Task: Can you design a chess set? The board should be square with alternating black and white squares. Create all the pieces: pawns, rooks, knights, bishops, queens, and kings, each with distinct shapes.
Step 5365:
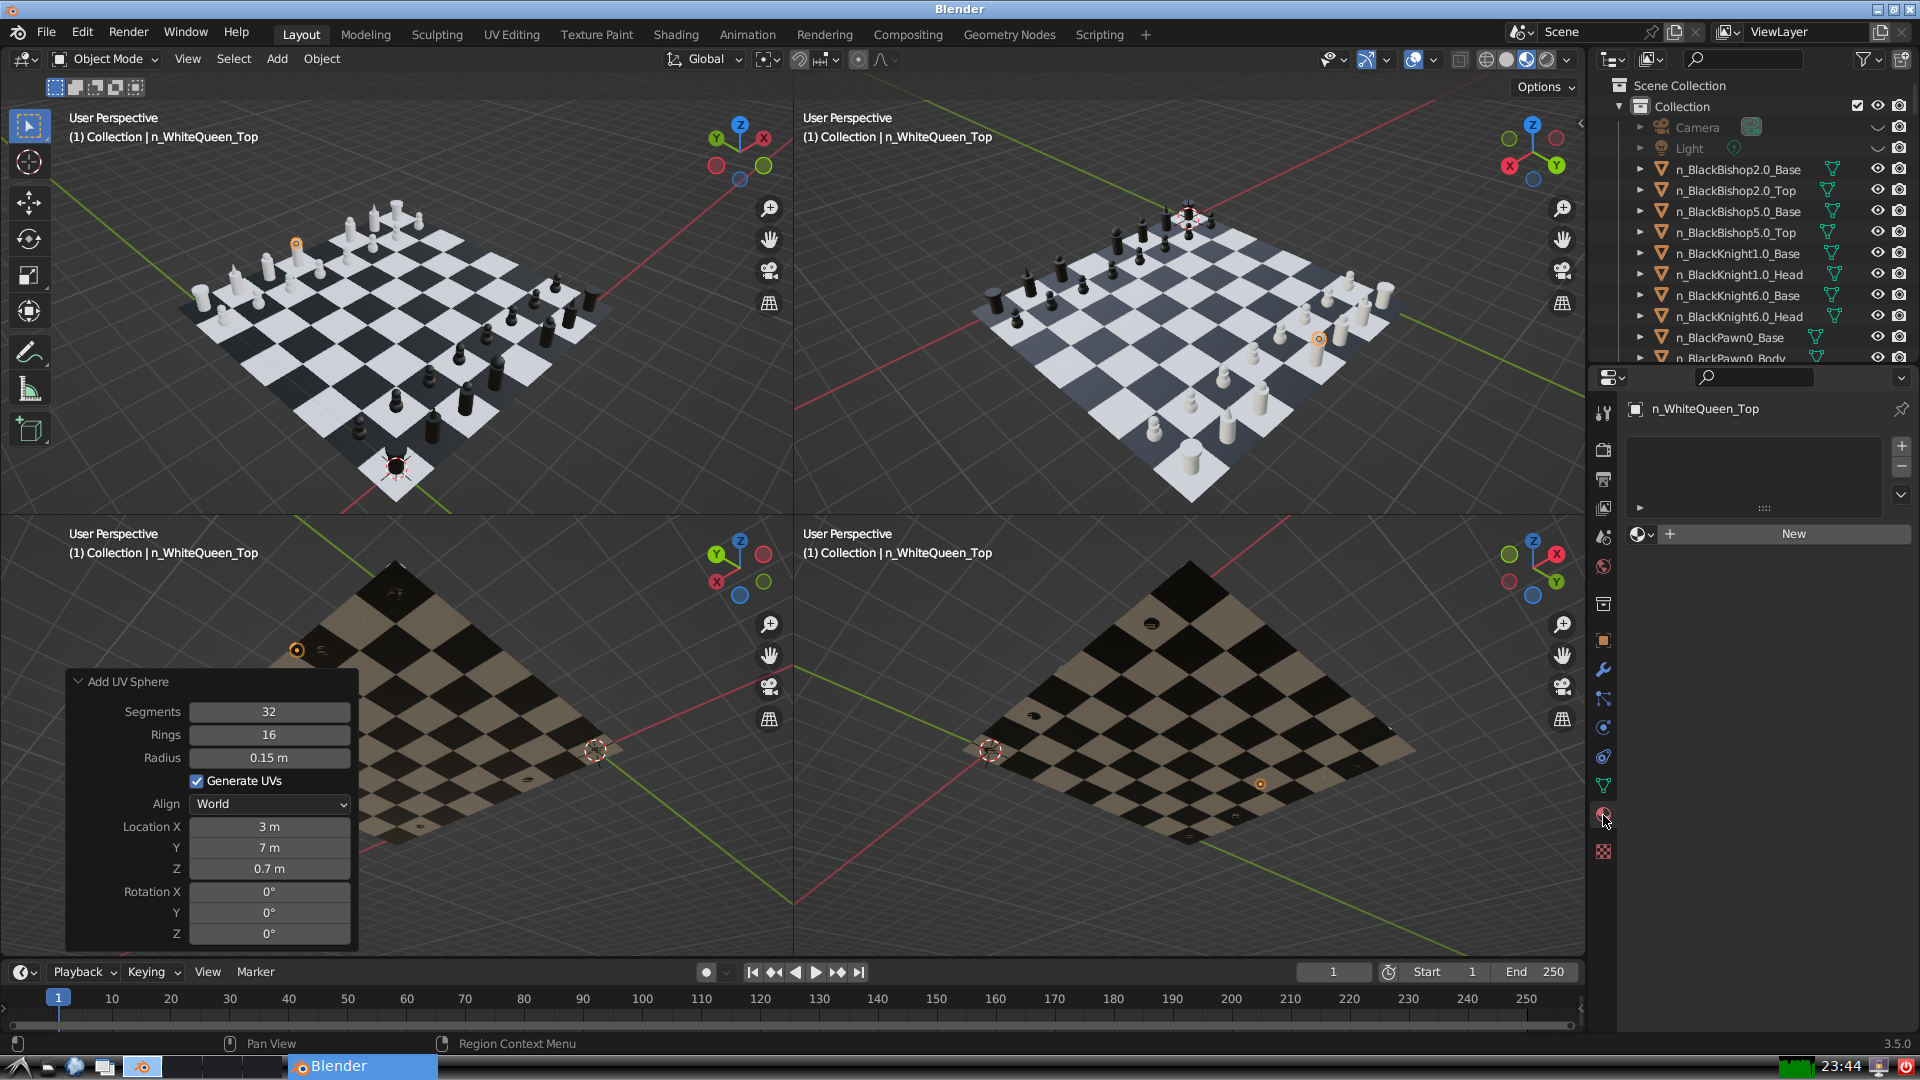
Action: {"mouse_move": [1636, 534]}